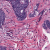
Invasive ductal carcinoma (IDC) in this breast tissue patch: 0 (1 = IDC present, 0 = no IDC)